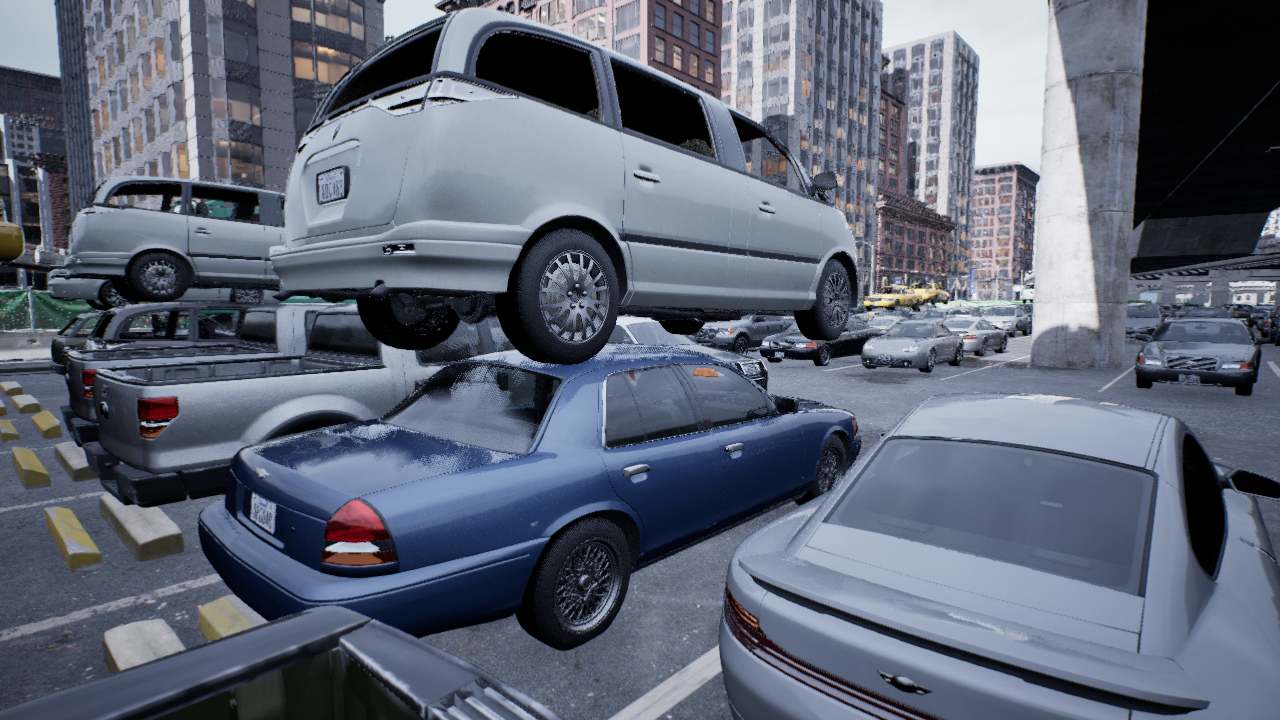
Venue: arterial
Lighting: overcast
Vehicle rig: sedan